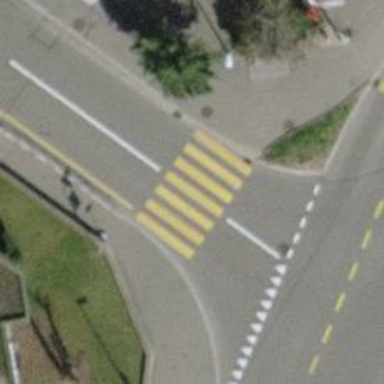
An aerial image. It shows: Marked crossing on footway.